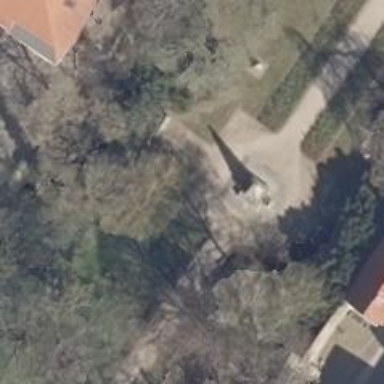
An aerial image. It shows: Historic memorial.